Question: I am having some trouble importing audio for my game in processing. I was using the processing sound library, but I cannot manage to sucesfully load the audio file.
'''
int scl = 20;
PImage playerPupper;
SoundFile inGameMusic;
SoundFile mainTitleMusic;
PFont titleFont;
PFont bodyFont;
int currentScene;
void setup(){
fullScreen();
player = new Player(new PVector(scl*2, height/2), new PVector(scl*2, scl*2));
frameRate(24);
inGameMusic = new SoundFile(this, "SoundAssets/Music/Dogstorm.mp3");
mainTitleMusic = new SoundFile(this, "BloodyTears.mp3");
titleFont = createFont("Fonts/PixelByzantine.ttf", 64);
bodyFont = createFont("Fonts/HelvetiPixel.ttf", 32);
currentScene = 1;
}
'''
I didn't had problems with the fonts, but each time I run the program, trying to execute any method on the SoundFile objects makes it crash. If I just instantiate them and don't run any methods on them, the program runs but when I close it, I get the following message in the console:
'''
Error: Soundfile doesn't exist. Pleae check path
ERROR: /node/free: Node id -1 out of range
ERROR: /node/free: Node id -1 out of range
'''
I've already tried taking them out of their folders and placing them in the same place as the processing files, but it doesn't seems to work, any idea what the problem might be?
Directory structure:

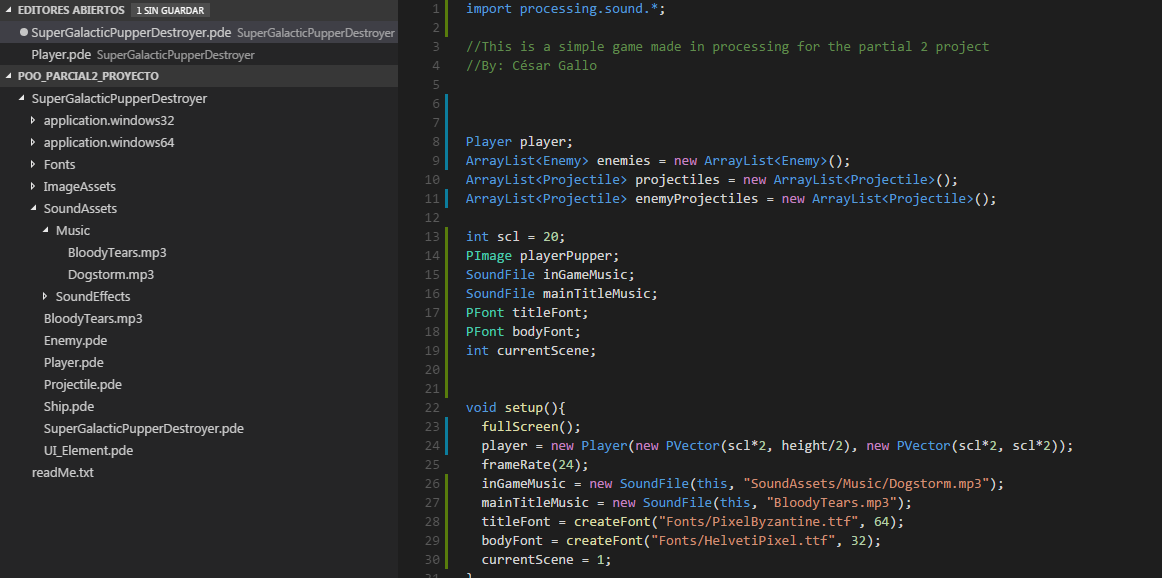
Answer: Like I said in my comments, the Processing editor is looking for files inside a 'data' subdirectory. Since you placed them yourself, you didn't put them in a 'data' subdirectory, so Processing can't find them.
To fix the problem, you either need to manually move the files into a 'data' subdirectory, or add them through the Processing editor which will do it for you.
Generally I would say it's a bad idea to use two different editors to edit the same code. Each of them will have different rules and expectations, so it's best to just stick with one.